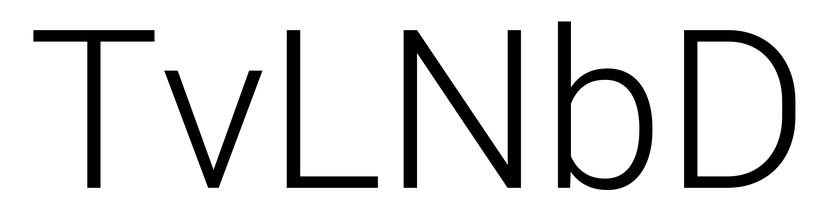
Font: Roboto_Light